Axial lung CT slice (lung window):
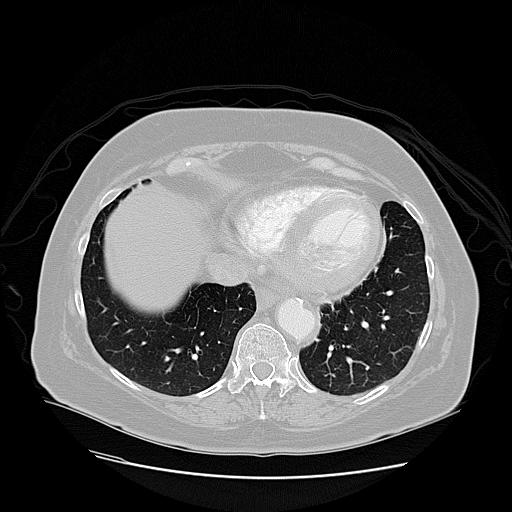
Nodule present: no